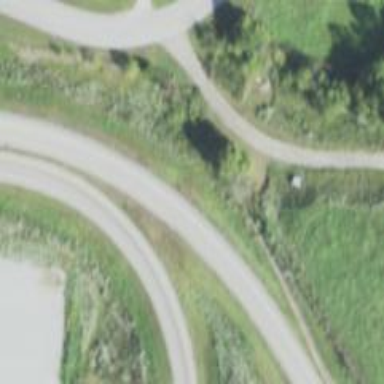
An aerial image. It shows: Trunk link highway.